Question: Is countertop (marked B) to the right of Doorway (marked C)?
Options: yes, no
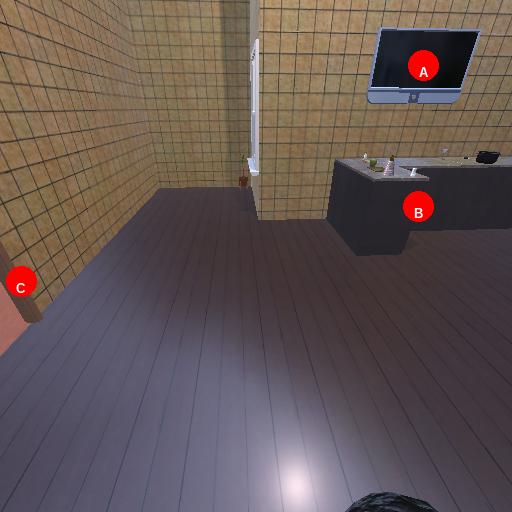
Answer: yes